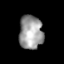
Tissue: skin
Cell type: Epithelial cells
Senescence score: 0.8394
Nuclear area (px): 783
Mean DAPI intensity: 156.535